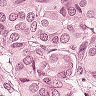
Metastatic tissue present: yes